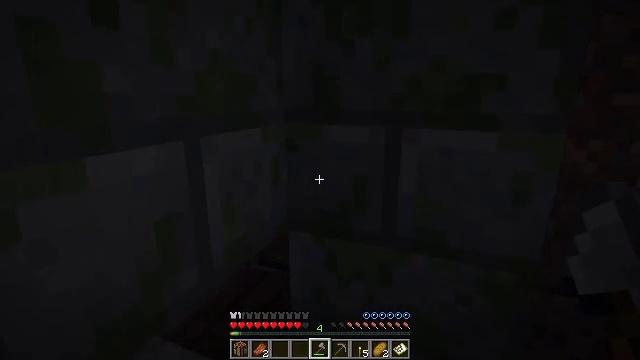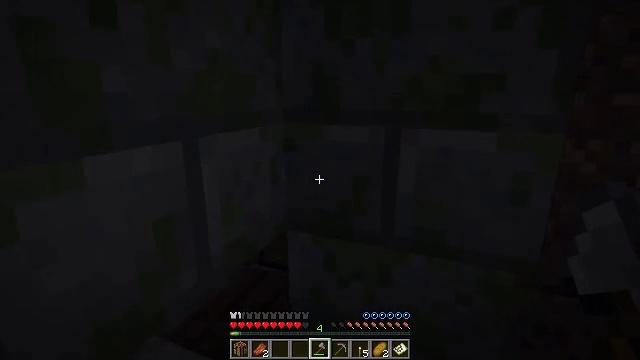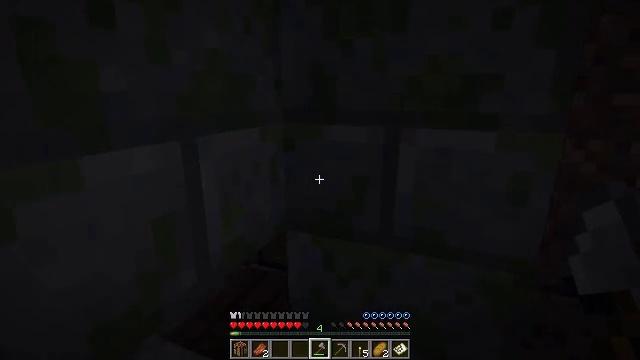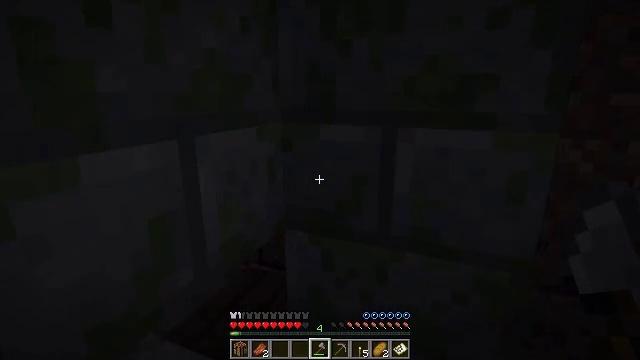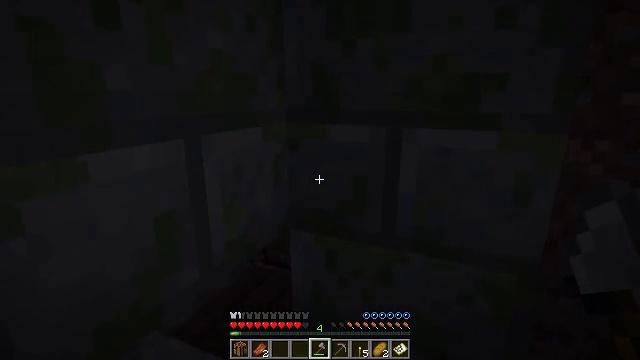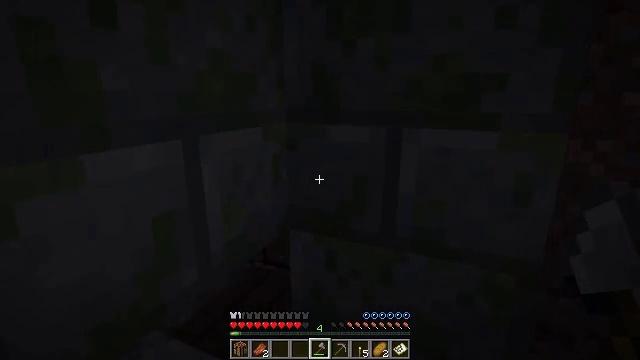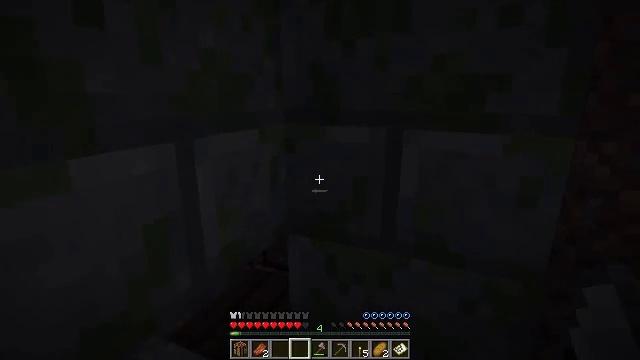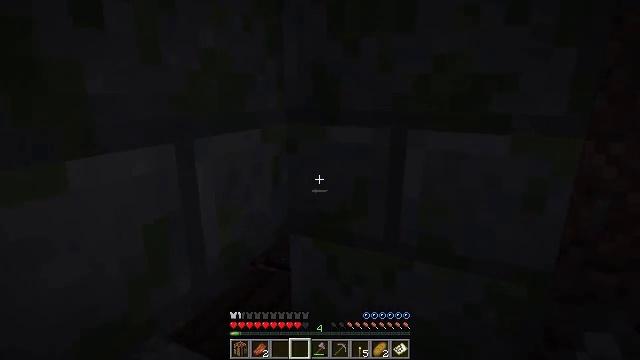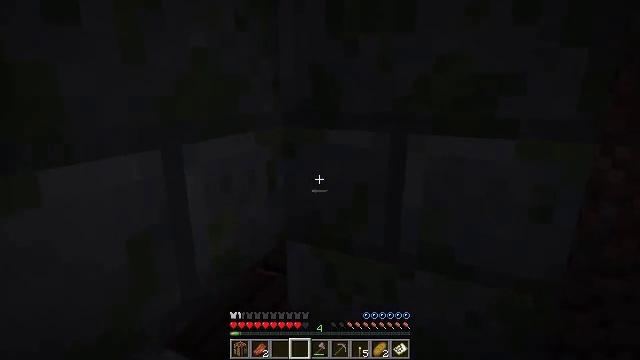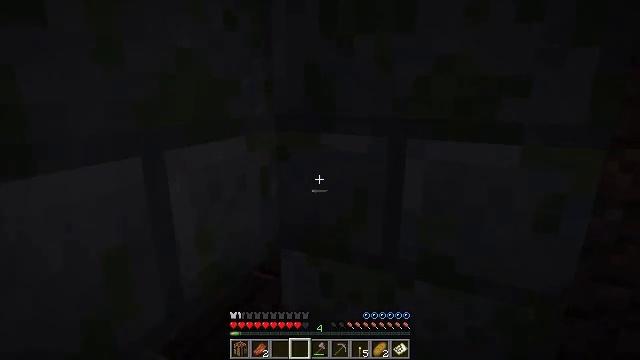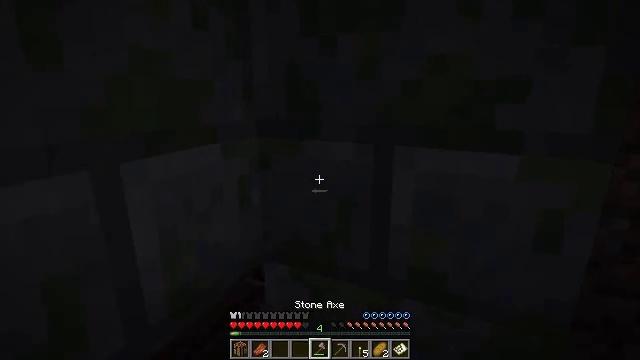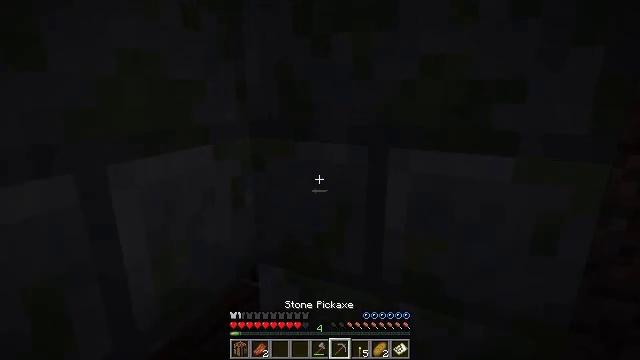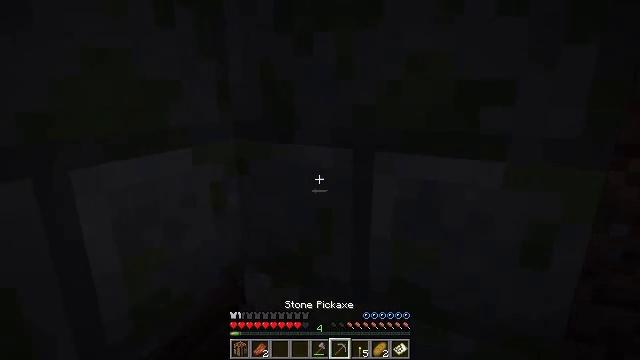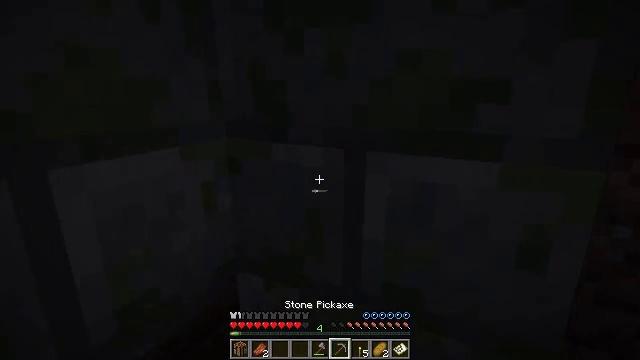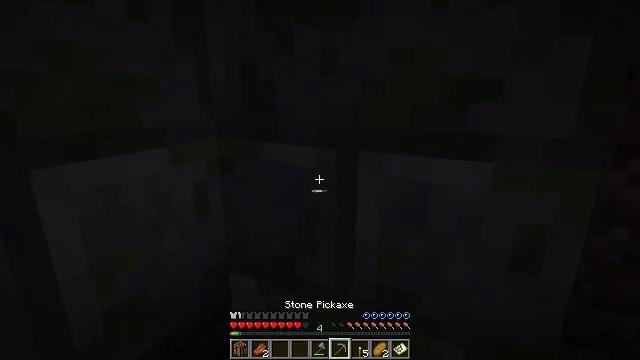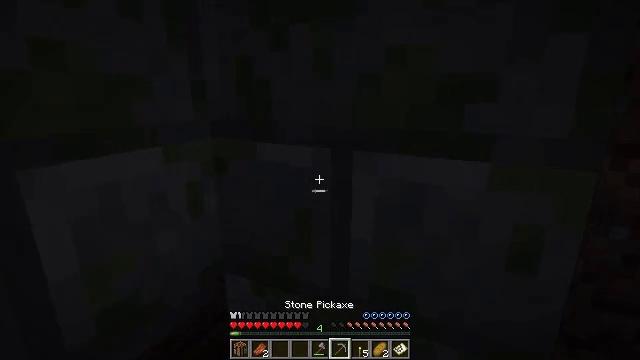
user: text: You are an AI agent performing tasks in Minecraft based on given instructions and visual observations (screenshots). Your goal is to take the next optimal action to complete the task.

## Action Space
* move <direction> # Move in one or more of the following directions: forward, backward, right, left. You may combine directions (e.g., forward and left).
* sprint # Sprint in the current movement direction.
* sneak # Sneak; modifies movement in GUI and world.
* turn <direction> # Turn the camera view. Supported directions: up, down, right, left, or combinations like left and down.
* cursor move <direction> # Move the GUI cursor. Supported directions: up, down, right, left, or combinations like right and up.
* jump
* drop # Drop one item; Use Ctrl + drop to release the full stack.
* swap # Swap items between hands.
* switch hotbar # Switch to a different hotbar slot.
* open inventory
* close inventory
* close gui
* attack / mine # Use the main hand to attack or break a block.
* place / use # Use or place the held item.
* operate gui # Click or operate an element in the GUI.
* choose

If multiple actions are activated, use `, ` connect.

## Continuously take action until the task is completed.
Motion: motion action
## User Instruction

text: Dig through mossy stone bricks.
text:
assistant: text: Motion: no_op
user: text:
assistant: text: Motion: no_op
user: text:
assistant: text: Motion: no_op
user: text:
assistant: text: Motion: turn left
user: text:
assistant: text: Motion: move forward
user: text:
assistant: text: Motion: move forward
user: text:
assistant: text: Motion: move forward
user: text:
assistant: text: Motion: move forward and move right
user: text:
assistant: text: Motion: move forward and move right
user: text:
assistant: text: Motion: move right
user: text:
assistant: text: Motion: move right
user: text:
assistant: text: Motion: no_op
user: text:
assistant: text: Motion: no_op
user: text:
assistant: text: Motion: no_op
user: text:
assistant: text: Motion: no_op
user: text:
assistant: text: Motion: no_op
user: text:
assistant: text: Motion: no_op
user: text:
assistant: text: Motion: no_op
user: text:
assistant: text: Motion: attack / mine
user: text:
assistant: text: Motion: attack / mine
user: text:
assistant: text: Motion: attack / mine
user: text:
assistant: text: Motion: attack / mine
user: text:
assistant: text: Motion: attack / mine
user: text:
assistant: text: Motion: attack / mine
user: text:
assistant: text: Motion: attack / mine
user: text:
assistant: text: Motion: attack / mine
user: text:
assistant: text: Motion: attack / mine
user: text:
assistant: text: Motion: attack / mine
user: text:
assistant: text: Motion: attack / mine
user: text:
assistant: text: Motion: attack / mine